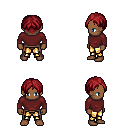
a pixel art fantasy rpg character, male body template, human, dark skin, maroon long-sleeve shirt, gold greaves, brunette parted hairstyle, four views (front, back, left, right), 2x2 character sprite sheet, small pixel art, hard edges, no anti-aliasing